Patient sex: F
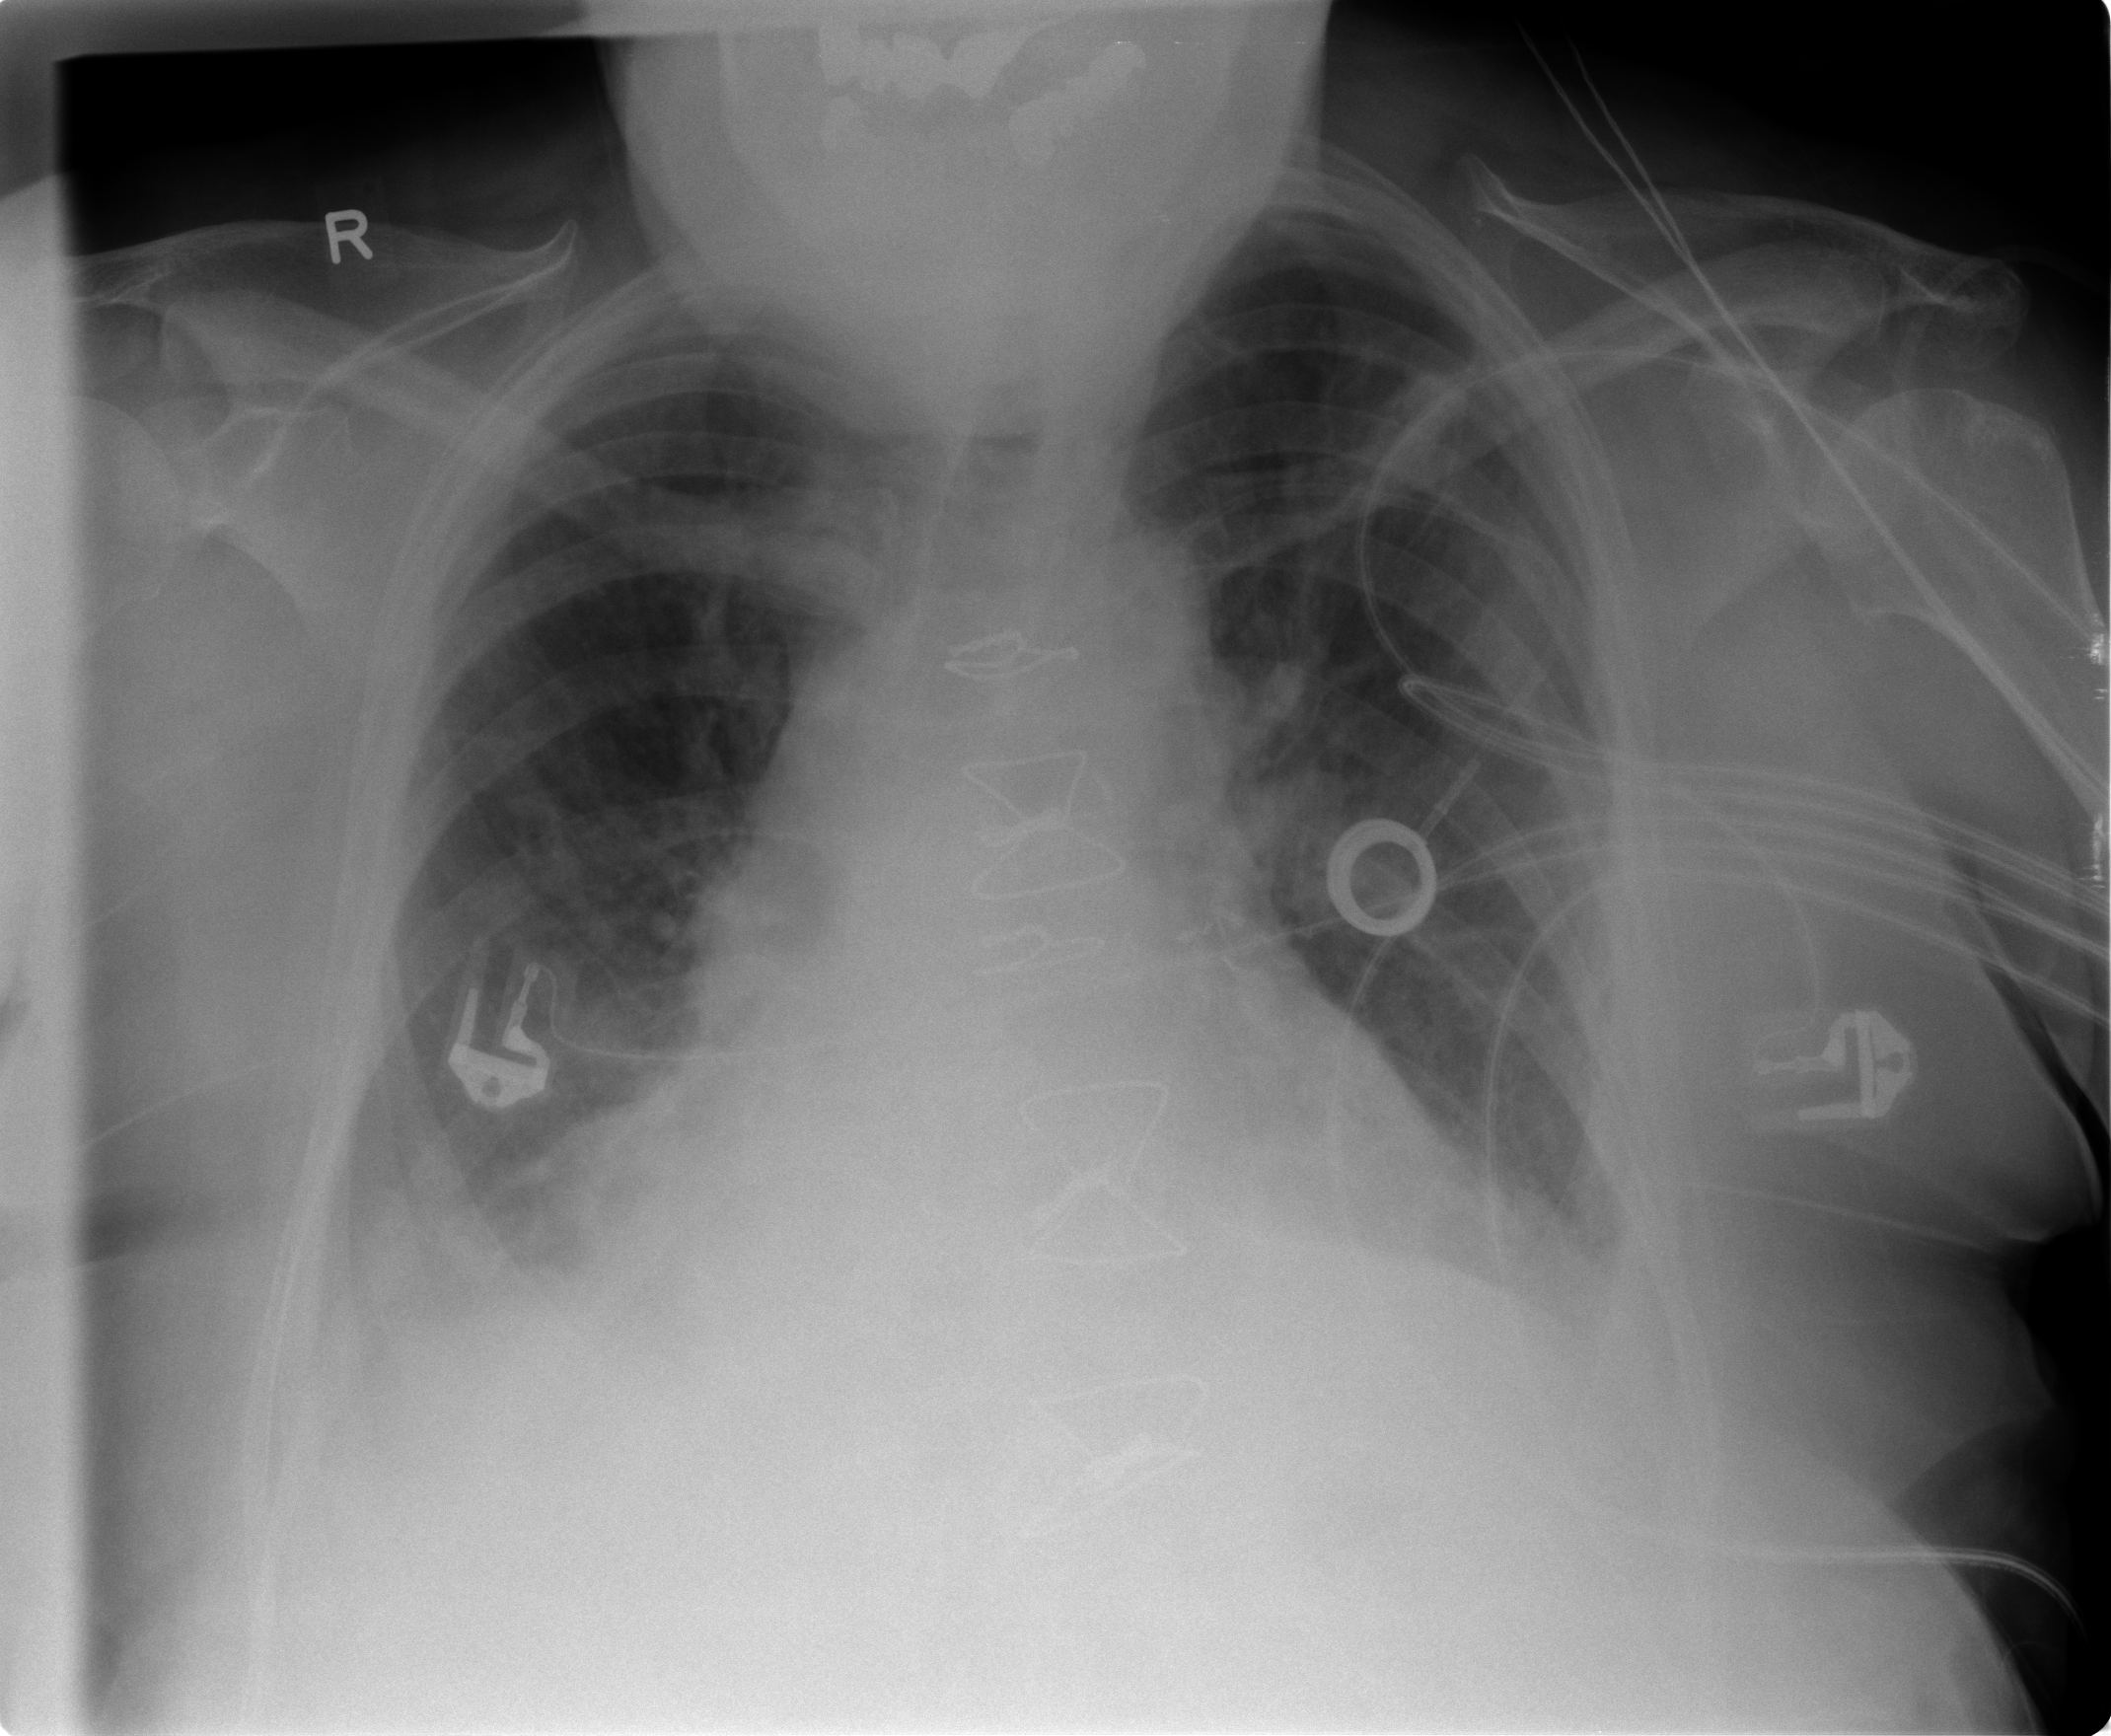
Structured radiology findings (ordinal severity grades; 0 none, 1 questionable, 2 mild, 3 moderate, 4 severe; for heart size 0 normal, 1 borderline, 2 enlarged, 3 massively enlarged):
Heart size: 2
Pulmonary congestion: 2
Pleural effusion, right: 2
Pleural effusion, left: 1
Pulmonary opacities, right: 0
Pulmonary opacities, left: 0
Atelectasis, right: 2
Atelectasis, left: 2